Question: First and foremost, thank you so much for taking the time to look at my SQL issue. I'm building a query MS Access and I'm pulling my hair out because I can't figure out what the heck is wrong with my query!
'''
SELECT First(StoreNum) AS FirstOfStoreNum,
NewItem, ItemNum, Wrin, TotalUnits, Avg(UnitAmt) AS AvgOfUnitAmt
FROM qryPhyInvGTZeroWithUnitPrice
GROUP BY NewItem, ItemNum, Wrin, TotalUnits;
'''
All I want from this stupid query is the average unit amount of all like NewItems. Please gurus! I need your help. What am I missing?
This is an excerpt of what is being returned when I run this query. There should be 20 stores for this [NewItem], but there are only 19 being returned.

I hope this helps better explain my question.
UPDATE!!!
I needed just step away from it. I re-read the answers and you guys were right (of course). Here's the updated code.
'''
SELECT StoreNum, NewItem, ItemNum, Wrin, Avg(UnitAmt) AS AvgOfUnitAmt
FROM qryPhyInvGTZeroWithUnitPrice
GROUP BY StoreNum, NewItem, ItemNum, Wrin;
'''
I also got rid of the total units, because it wasn't beneficial to this project. The query works like it should after implementing your tips! Thanks again!
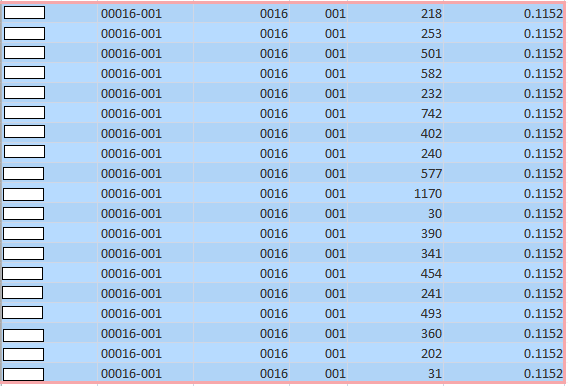
Answer: I think what you need to add is the 'qryPhyInvGTZeroWithUnitPrice.StoreNum' to your 'Group By' and it should work. Calling an aggregate function like 'AVG' with either another aggregate function or group by will cause a failed query.
The data you are getting back appears to be that of items and not 'StoreNum's. I would say you have 19 different combinations of 'NewItem, ItemNum, Wrin, TotalUnits' in the one 'StoreNum'.